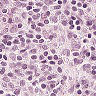
Metastatic tissue present: no